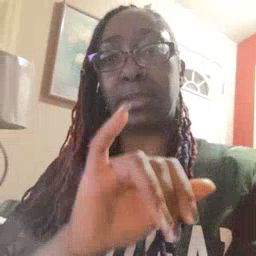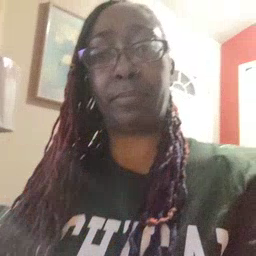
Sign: same